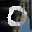
Label: 0